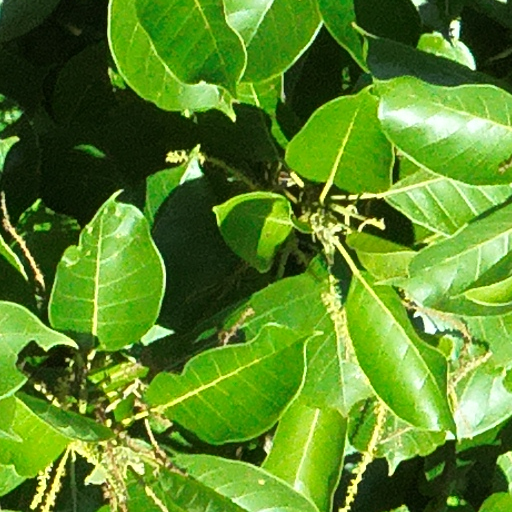
Species: Hieronyma alchorneoides
GBIF accepted scientific name: Hieronyma alchorneoides
Crown area (m\u00b2): 201.361